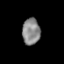
Tissue: prostate
Cell type: T cells
Senescence score: 0.2667
Nuclear area (px): 459
Mean DAPI intensity: 137.333